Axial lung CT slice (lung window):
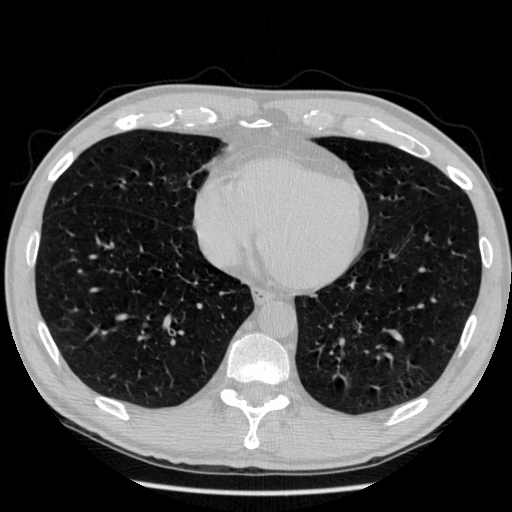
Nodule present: no